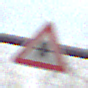
Verkehrszeichen: Vorfahrt
Umgebung: Outdoor, Nature
Tageszeit: MorningAfternoon
Wetter: PartlyCloudy
Licht: Natural
Jahreszeit: Winter
Kontrast: MediumContrast